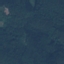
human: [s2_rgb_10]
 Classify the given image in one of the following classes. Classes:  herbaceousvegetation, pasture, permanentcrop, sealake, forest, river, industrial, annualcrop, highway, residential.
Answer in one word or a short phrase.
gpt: Forest